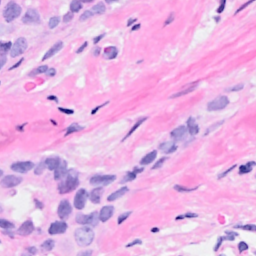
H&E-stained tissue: Breast